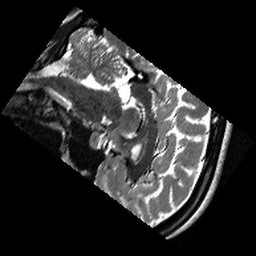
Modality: T2w
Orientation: sagittal